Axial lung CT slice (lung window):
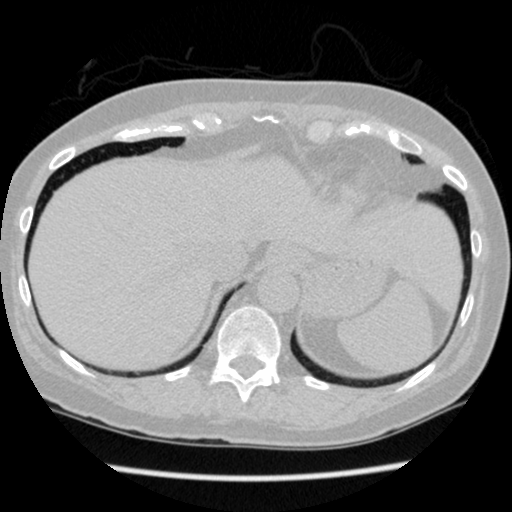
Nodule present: no